Question: I am currently working on Android data binding application.
I am using android "<URL>" library for binding Model-View and View-Model.
I have used sample application from <URL> for reference.
This is my 'PresentationModel.java' class :
'''
@org.robobinding.presentationmodel.PresentationModel
public class PresentationModel implements
org.robobinding.property.ObservableBean {
private String name;
public String getHello() {
return name + ": hello Android MVVM(Presentation Model)!";
}
public String getName() {
return name;
}
public void setName(String name) {
this.name = name;
}
public void sayHello() {
firePropertyChange(name);
}
@Override
public void addPropertyChangeListener(String arg0,
PropertyChangeListener arg1) {
// TODO Auto-generated method stub
}
@Override
public void removePropertyChangeListener(String arg0,
PropertyChangeListener arg1) {
// TODO Auto-generated method stub
}
}
'''
But it displays error as : 'firePropertyChange(String)'
Tried example with following jar files :
1. robobinding-0.8.4-jar-with-dependencies.jar
2. robobinding-0.8.4-SNAPSHOT-jar-with-dependencies
3. robobinding-0.8.5-SNAPSHOT-jar-with-dependencies
Here is the screen shot of error :

Any help will be appreciated.
Thanks.
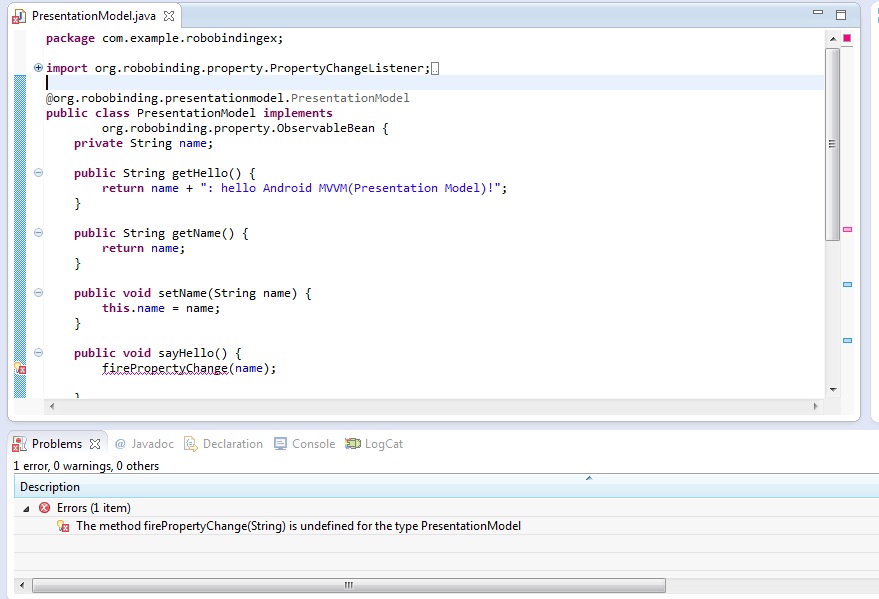
Answer: Now I am able to run the application.
Below is the solution :
<URL>
Thanks.